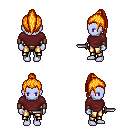
a pixel art fantasy rpg character, female body template, dark elf, purple skin, maroon long-sleeve shirt, gold greaves, light blonde long topknot hairstyle, leather bracers, dagger, four views (front, back, left, right), 2x2 character sprite sheet, small pixel art, hard edges, no anti-aliasing